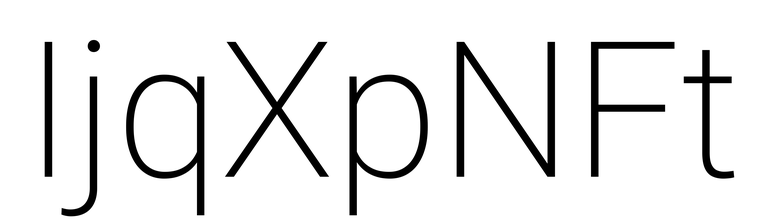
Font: Roboto_ExtraLight